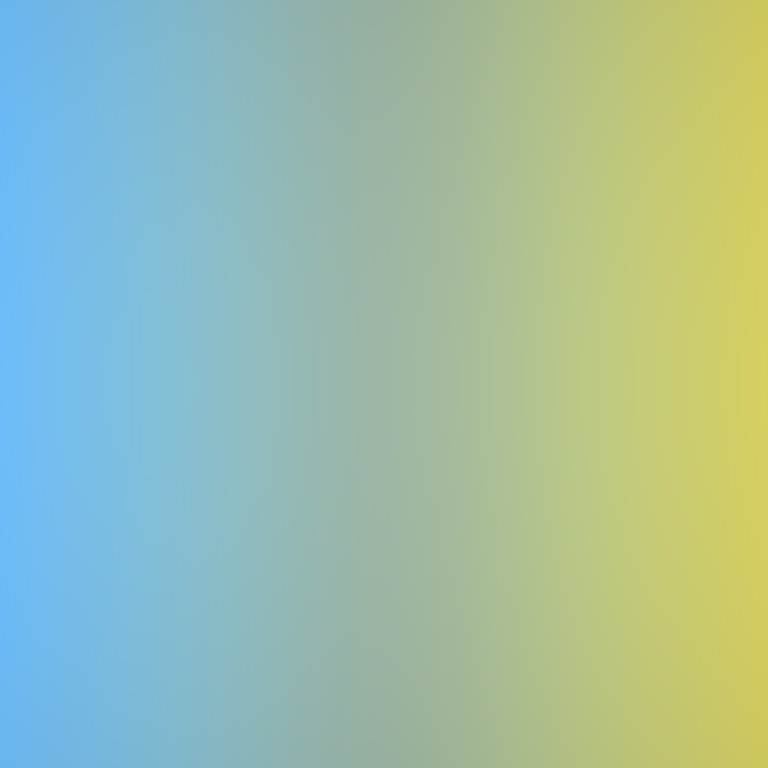
Abstract light effect, smooth gradient from soft blue to gentle yellow, calm atmosphere, diffuse light, no room, no furniture, no objects.